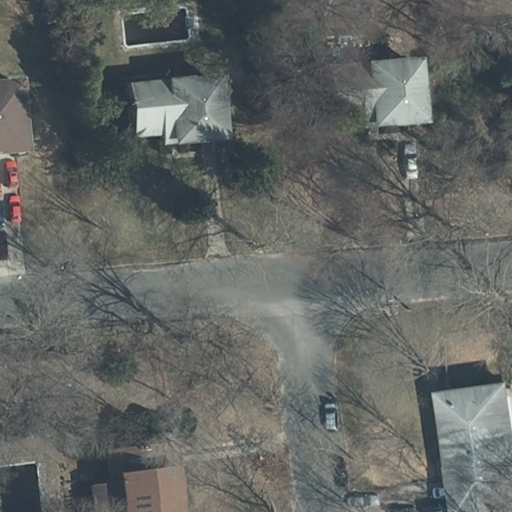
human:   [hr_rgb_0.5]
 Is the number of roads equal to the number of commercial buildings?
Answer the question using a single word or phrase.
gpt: no

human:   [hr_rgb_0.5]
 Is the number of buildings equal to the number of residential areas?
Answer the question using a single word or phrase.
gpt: no

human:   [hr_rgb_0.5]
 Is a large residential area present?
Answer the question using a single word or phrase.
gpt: yes

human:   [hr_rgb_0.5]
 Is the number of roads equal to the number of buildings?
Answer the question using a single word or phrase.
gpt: no

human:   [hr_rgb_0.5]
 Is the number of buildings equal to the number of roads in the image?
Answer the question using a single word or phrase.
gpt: no

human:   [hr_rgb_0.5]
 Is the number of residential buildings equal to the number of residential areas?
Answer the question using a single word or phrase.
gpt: no

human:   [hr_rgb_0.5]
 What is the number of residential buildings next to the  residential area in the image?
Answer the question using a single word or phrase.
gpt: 6

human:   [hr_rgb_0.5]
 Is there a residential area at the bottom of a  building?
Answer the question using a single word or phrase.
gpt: no

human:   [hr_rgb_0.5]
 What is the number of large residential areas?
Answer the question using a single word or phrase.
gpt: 1

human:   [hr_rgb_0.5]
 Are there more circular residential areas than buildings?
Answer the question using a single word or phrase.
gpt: no

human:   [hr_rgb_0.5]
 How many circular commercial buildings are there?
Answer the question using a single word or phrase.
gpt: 0

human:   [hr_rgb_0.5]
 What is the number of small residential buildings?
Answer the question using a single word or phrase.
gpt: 2

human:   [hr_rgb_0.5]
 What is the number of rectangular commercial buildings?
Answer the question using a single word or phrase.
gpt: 0

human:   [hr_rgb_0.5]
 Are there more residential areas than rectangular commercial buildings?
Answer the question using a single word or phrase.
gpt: yes

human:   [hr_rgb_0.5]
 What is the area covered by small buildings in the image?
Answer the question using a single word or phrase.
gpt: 84m2

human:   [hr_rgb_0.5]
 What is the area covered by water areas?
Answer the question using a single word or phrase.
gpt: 0m2

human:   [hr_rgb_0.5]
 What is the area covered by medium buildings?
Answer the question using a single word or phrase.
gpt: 1002m2

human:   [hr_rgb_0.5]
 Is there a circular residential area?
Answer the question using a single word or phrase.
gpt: no

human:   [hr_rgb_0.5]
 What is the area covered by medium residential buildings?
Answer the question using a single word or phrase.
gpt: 1002m2

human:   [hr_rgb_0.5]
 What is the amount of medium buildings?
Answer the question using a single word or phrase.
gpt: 4

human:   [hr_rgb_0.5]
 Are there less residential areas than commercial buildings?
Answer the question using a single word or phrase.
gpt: no

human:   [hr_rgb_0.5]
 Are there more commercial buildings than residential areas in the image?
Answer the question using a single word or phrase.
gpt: no

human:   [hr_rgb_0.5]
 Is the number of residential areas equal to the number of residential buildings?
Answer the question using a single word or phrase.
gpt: no

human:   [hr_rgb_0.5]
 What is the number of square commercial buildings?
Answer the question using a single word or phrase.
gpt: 0

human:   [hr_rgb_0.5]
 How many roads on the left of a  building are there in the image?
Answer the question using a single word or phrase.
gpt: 1

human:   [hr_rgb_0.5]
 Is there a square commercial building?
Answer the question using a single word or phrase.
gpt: no

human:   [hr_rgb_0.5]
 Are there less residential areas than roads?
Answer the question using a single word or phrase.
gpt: yes

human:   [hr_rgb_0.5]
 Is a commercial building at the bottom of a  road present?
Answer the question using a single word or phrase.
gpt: no

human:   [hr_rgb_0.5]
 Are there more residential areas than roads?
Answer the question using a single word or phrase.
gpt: no

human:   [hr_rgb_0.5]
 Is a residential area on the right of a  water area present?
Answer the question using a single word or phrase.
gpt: no

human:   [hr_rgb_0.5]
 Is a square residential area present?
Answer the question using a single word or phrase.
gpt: no

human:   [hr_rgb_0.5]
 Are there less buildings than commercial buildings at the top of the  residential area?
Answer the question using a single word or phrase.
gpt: no

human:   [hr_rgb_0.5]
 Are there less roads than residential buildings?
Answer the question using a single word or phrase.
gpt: yes

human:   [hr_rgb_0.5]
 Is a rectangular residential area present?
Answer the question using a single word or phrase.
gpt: yes

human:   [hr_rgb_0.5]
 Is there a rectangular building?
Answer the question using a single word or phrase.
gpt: yes

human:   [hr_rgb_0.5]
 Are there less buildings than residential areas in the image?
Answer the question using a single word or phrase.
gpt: no